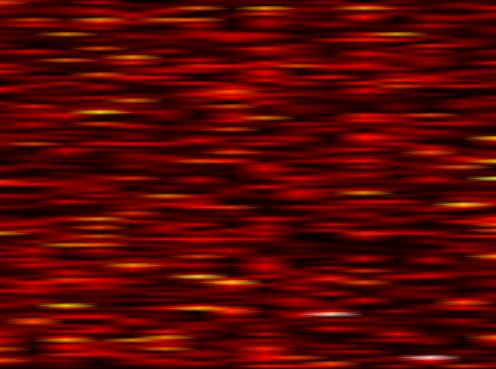
Label: FOFDM